Field crop: maize
Growth stage: 2
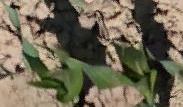
Species: maize